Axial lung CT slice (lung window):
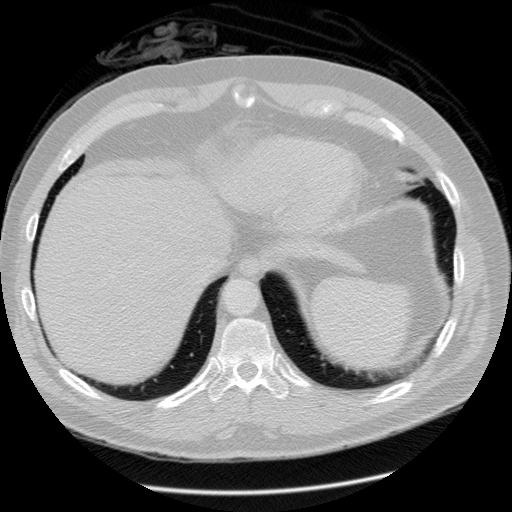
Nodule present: no